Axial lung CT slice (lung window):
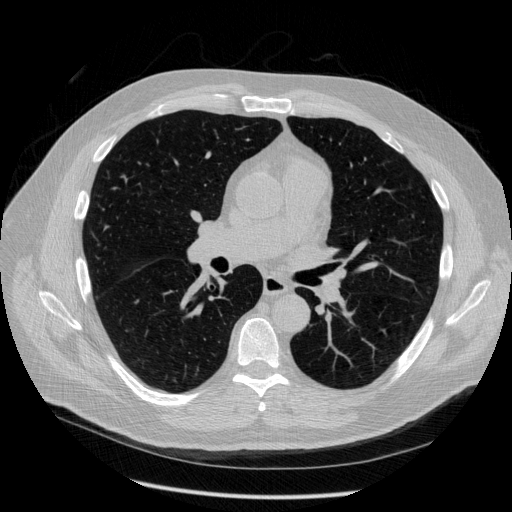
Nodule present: no